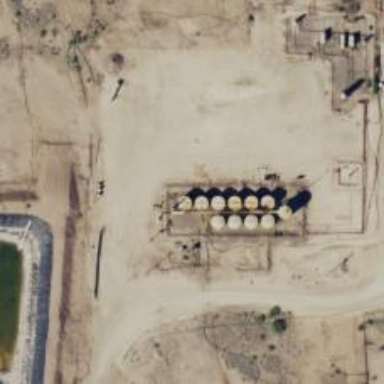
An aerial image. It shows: Storage tank that is man-made.